Question: I have a userform to display excel worksheet named "results" using OWC Spreadsheet 11.0. The steps could be found from this link : <URL>
Now i encountered a problem that the date, time (start,end) all are converted into numeric. Therefore, is there a way to lock the format from the worksheet itself or a VBA code that could work the same way.
This is how the image looks

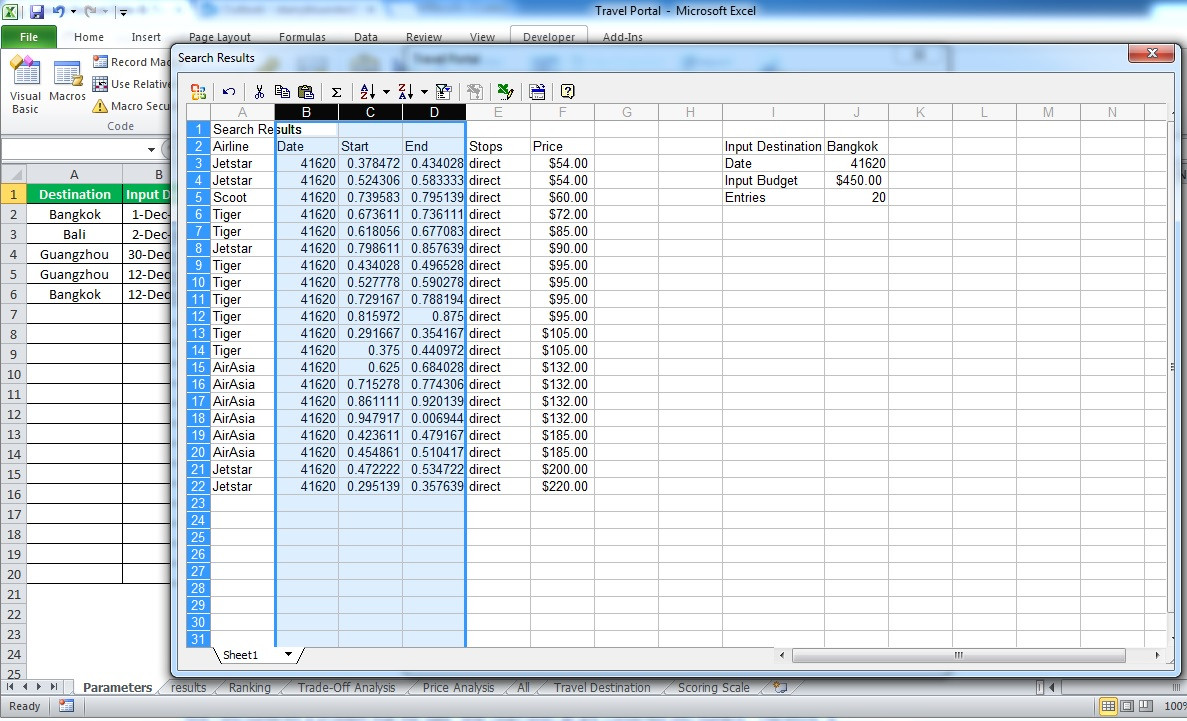
Answer: You need to format the relevant columns with the relevant format. For example
'''
Private Sub CommandButton1_Click()
Me.Spreadsheet1.Cells.Range("A1:B3").Value = _
ThisWorkbook.Worksheets("Sheet1").Range("A1:B3").Value
Spreadsheet1.Columns("B:B").NumberFormat = "m/d/yyyy"
End Sub
'''